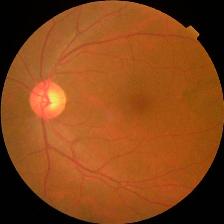
Diabetic retinopathy grade: No DR